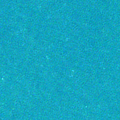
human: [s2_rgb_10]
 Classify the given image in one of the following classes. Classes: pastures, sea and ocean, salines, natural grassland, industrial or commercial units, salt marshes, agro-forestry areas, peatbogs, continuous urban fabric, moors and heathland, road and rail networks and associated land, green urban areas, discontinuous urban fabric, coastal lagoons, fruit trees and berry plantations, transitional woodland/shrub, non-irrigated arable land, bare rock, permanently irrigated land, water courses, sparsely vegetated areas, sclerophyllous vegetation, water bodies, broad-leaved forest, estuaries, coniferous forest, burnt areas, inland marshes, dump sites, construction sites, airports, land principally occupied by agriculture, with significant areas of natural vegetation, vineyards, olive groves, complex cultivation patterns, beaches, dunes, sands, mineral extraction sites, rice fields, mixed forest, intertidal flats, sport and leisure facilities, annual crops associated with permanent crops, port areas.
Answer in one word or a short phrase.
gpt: sea and ocean